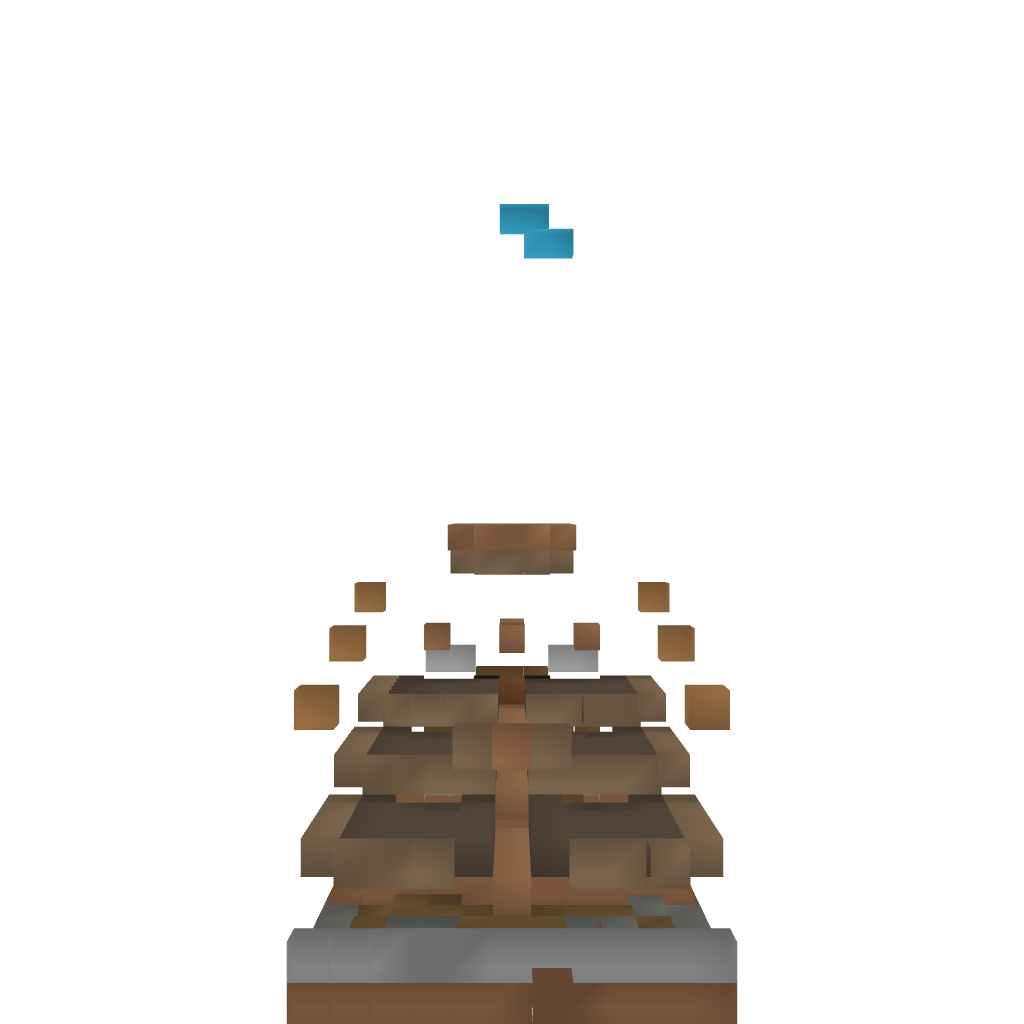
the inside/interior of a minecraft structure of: Wheat Farm For 1.6.*